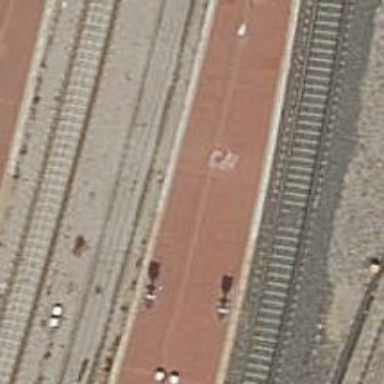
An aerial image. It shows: Siding railway line with electrified contact line for the trains.